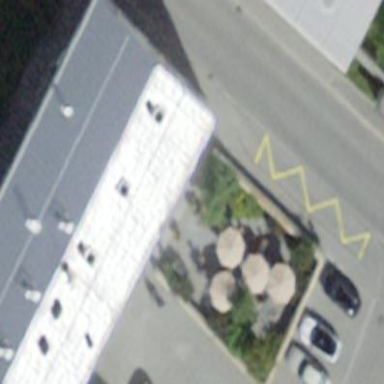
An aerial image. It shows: Hotel building.